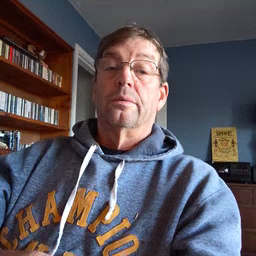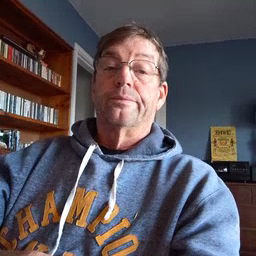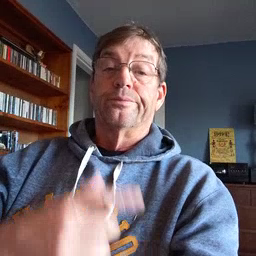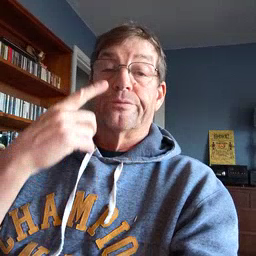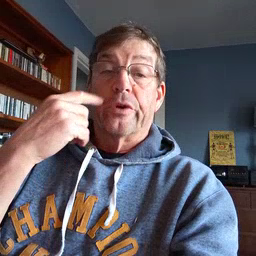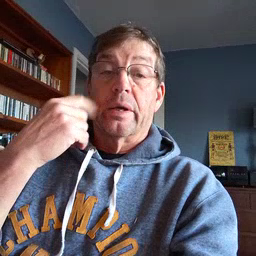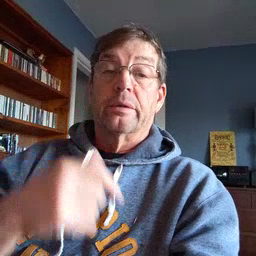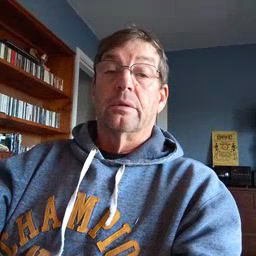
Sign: cry